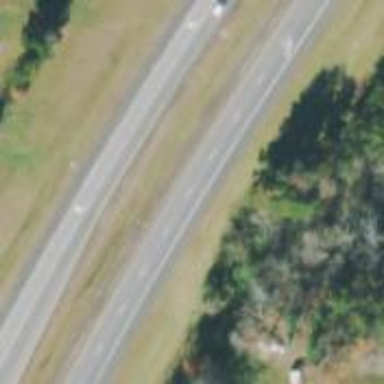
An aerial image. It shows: Trunk highway.